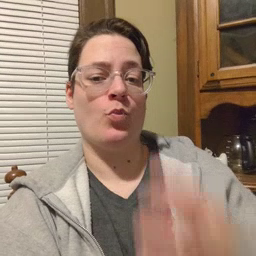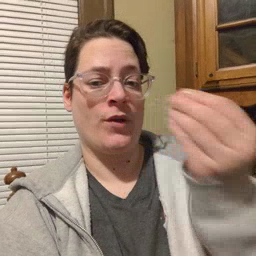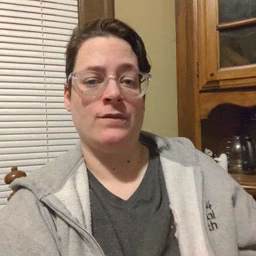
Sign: wolf